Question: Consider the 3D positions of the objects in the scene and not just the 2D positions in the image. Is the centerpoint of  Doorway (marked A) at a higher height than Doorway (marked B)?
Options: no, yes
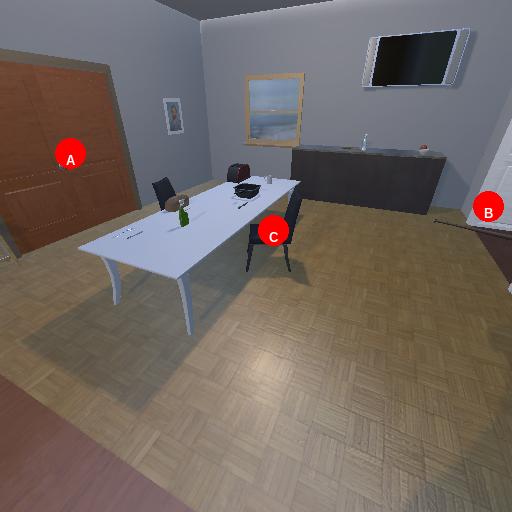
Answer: no